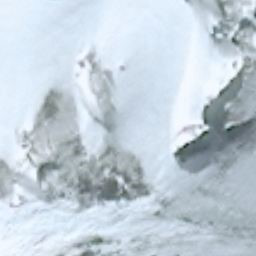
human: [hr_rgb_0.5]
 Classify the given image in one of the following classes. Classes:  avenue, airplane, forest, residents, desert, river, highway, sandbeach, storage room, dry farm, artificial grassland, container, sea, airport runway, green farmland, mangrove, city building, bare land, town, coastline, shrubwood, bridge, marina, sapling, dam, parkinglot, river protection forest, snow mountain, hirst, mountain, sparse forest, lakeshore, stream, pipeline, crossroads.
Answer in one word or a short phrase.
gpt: snow mountain